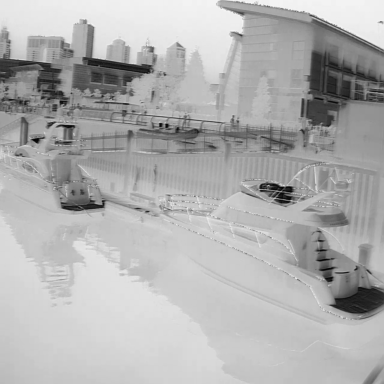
There are three canoes in the infrared image.